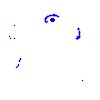
Particle: electron